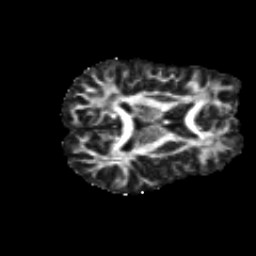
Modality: FA
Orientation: axial
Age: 24
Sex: male
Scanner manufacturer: siemens
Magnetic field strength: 3 T
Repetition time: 8.8 s
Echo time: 0.085 s